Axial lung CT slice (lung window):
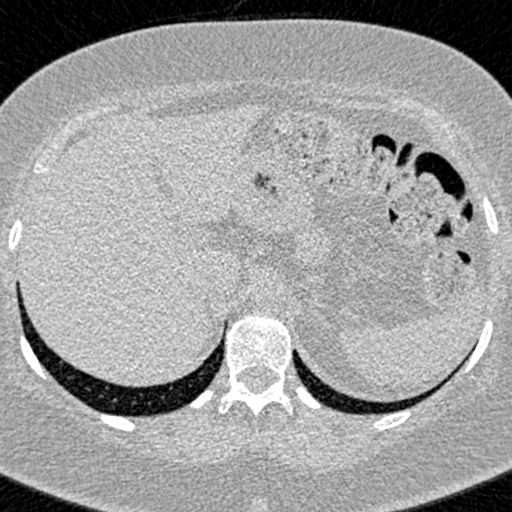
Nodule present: no